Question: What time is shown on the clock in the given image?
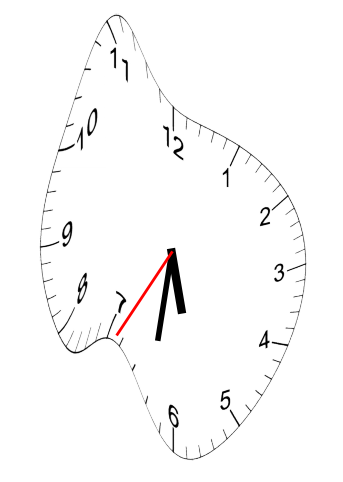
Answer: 05:31:35